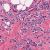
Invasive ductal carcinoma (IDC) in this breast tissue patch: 1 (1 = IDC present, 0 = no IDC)